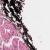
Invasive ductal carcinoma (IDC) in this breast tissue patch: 0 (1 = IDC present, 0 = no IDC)